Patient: sex F, age 34
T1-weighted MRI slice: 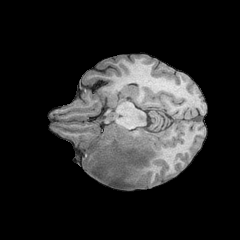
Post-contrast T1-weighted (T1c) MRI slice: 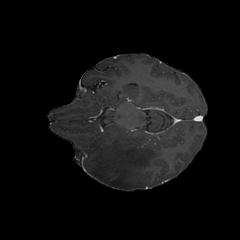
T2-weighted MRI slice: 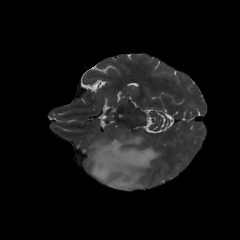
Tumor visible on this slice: yes
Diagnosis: Astrocytoma, IDH-mutant
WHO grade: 3